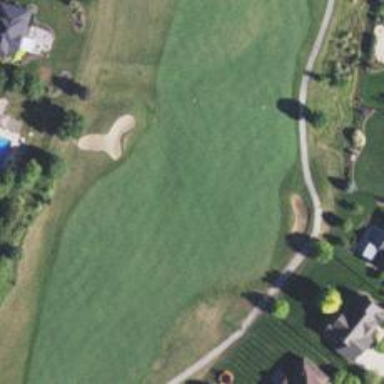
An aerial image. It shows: View of golf hole.